Question: Good day.
I'm busy with a new website, but I am caught in a slight tangle.

How can I set up my data source in my web.config file to access the database listed in App_Data?
Here is what I tried. I am a little rusty with detached databases.
'''
<connectionStrings>
<add name="Careers" providerName="System.Data.SqlClient" connectionString="AttachdbFilename=../|DataDirectory|/Careers_30March.mdf;user instance=true;Integrated Security=true;"/>
</connectionStrings>
'''
This was my result:
A network-related or instance-specific error occurred while establishing a connection to SQL Server. The server was not found or was not accessible. Verify that the instance name is correct and that SQL Server is configured to allow remote connections. (provider: Named Pipes Provider, error: 40 - Could not open a connection to SQL Server)
All I need is to access this database. I know how to read connection strings from the web.config to create a 'SqlConnection' object. No usernames / passwords were allocated to this database.
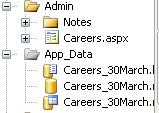
Answer: Do take a look at <URL>. There are multiple examples on what can and cannot be used.